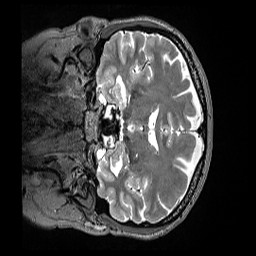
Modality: T2w
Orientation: coronal
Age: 45
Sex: female
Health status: ill
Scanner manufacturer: siemens
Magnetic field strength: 3 T
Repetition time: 3.2 s
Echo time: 0.564 s